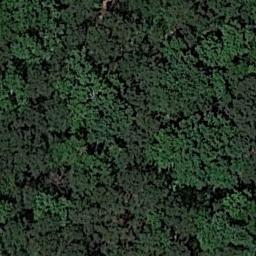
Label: forest